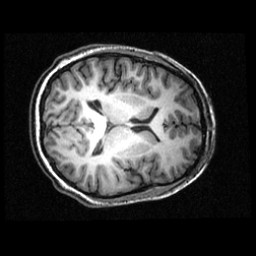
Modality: T1w
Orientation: axial
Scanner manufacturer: ge
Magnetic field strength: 3 T
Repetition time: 0.01222 s
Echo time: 0.005176 s